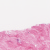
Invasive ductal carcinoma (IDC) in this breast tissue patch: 0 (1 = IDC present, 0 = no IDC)